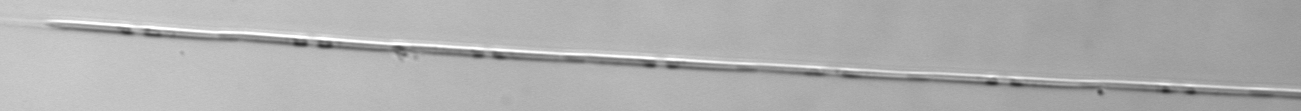
Label: Pseudo-nitzschia